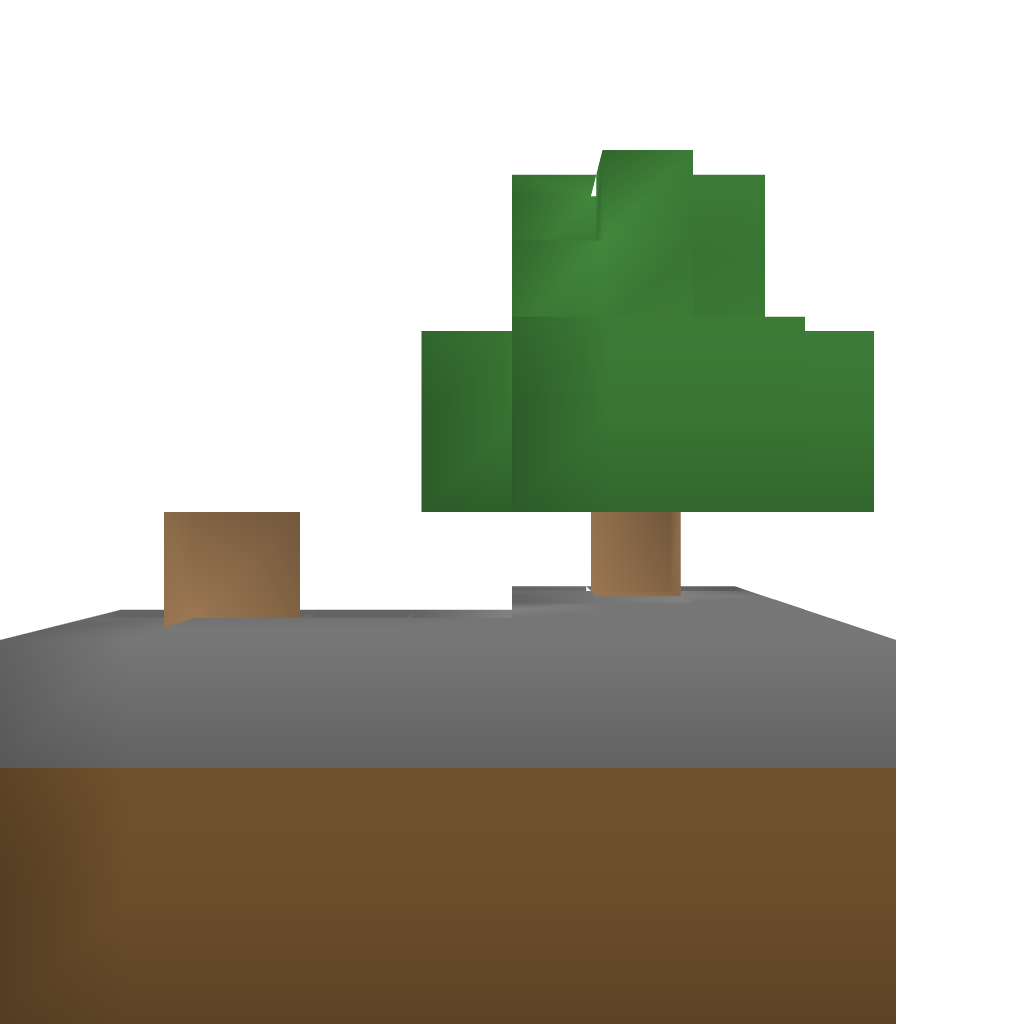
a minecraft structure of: Skyblock (Normal) bad low quality